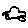
Label: car